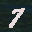
Label: 7